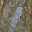
Label: 1